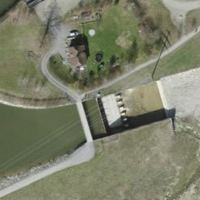
EUNIS habitat code: 56
Species observed at this site:
Centaurea scabiosa
Filipendula ulmaria